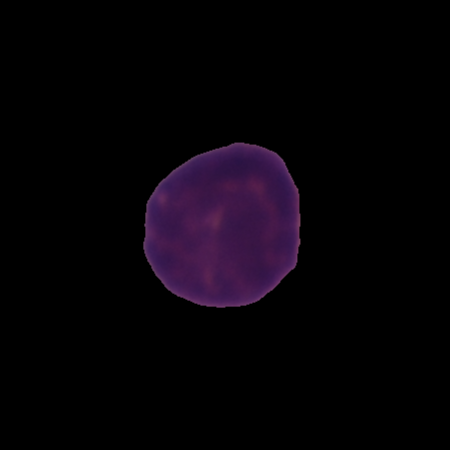
Label: healthy